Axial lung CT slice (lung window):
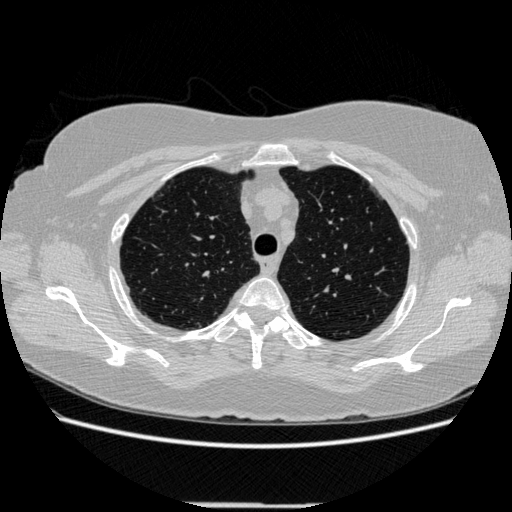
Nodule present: no